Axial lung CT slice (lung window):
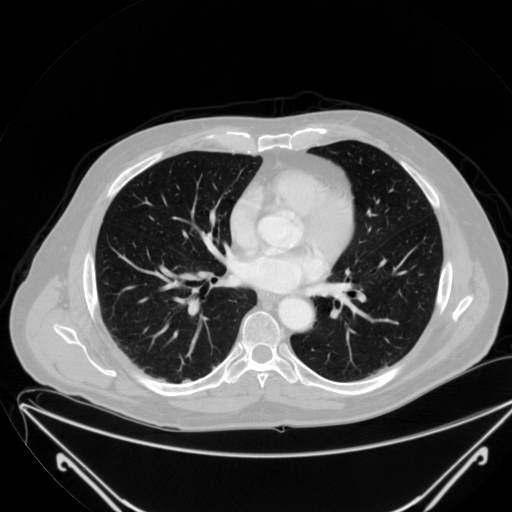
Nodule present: no